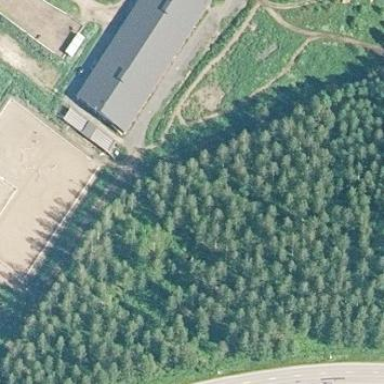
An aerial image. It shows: Building located on pitch used for equestrian sports.